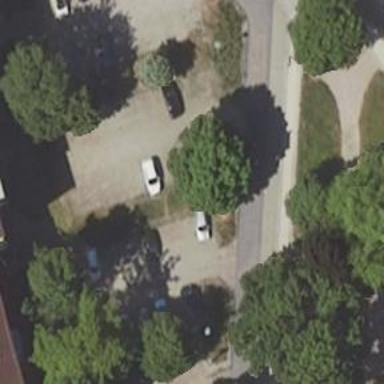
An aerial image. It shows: Parking area surfaced with paving stones.